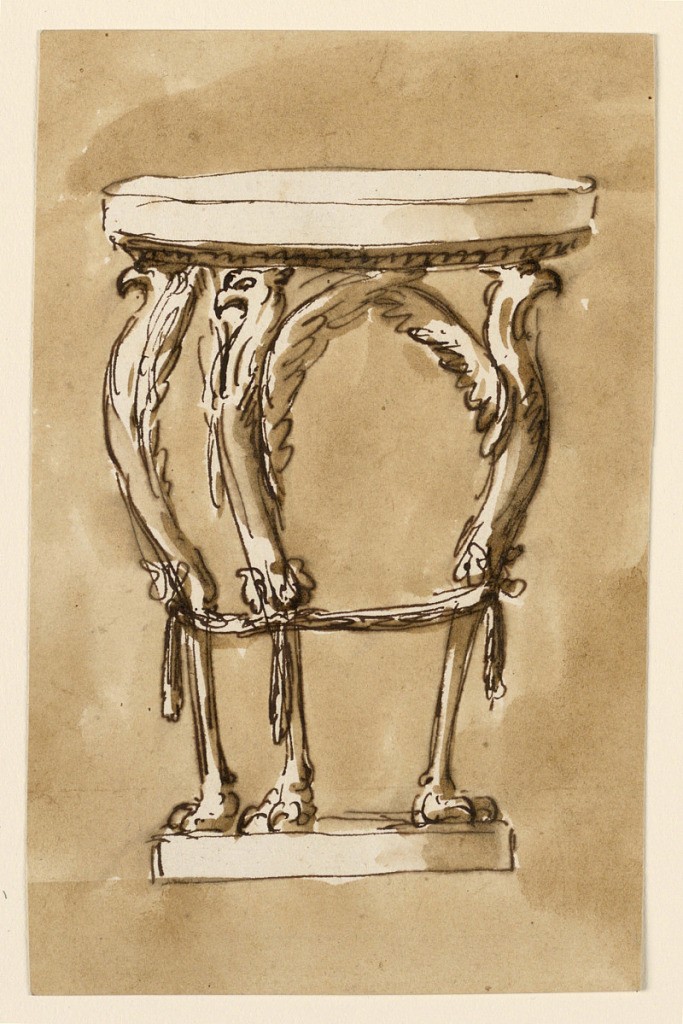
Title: Round table
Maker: Giuseppe Barberi, Italian, 1746–1809
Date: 1775–1780
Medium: Pen and brown ink, brush and brown wash on off-white laid paper
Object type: Drawing
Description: Supported by three chimeras, connected at the height of their knees by a wreath. Usual background.